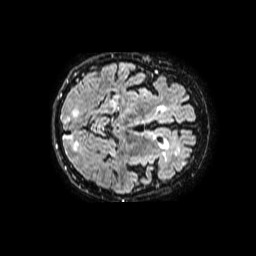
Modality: FLAIR
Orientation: axial
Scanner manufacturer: philips
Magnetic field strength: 1.5 T
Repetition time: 8 s
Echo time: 0.301 s